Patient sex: M
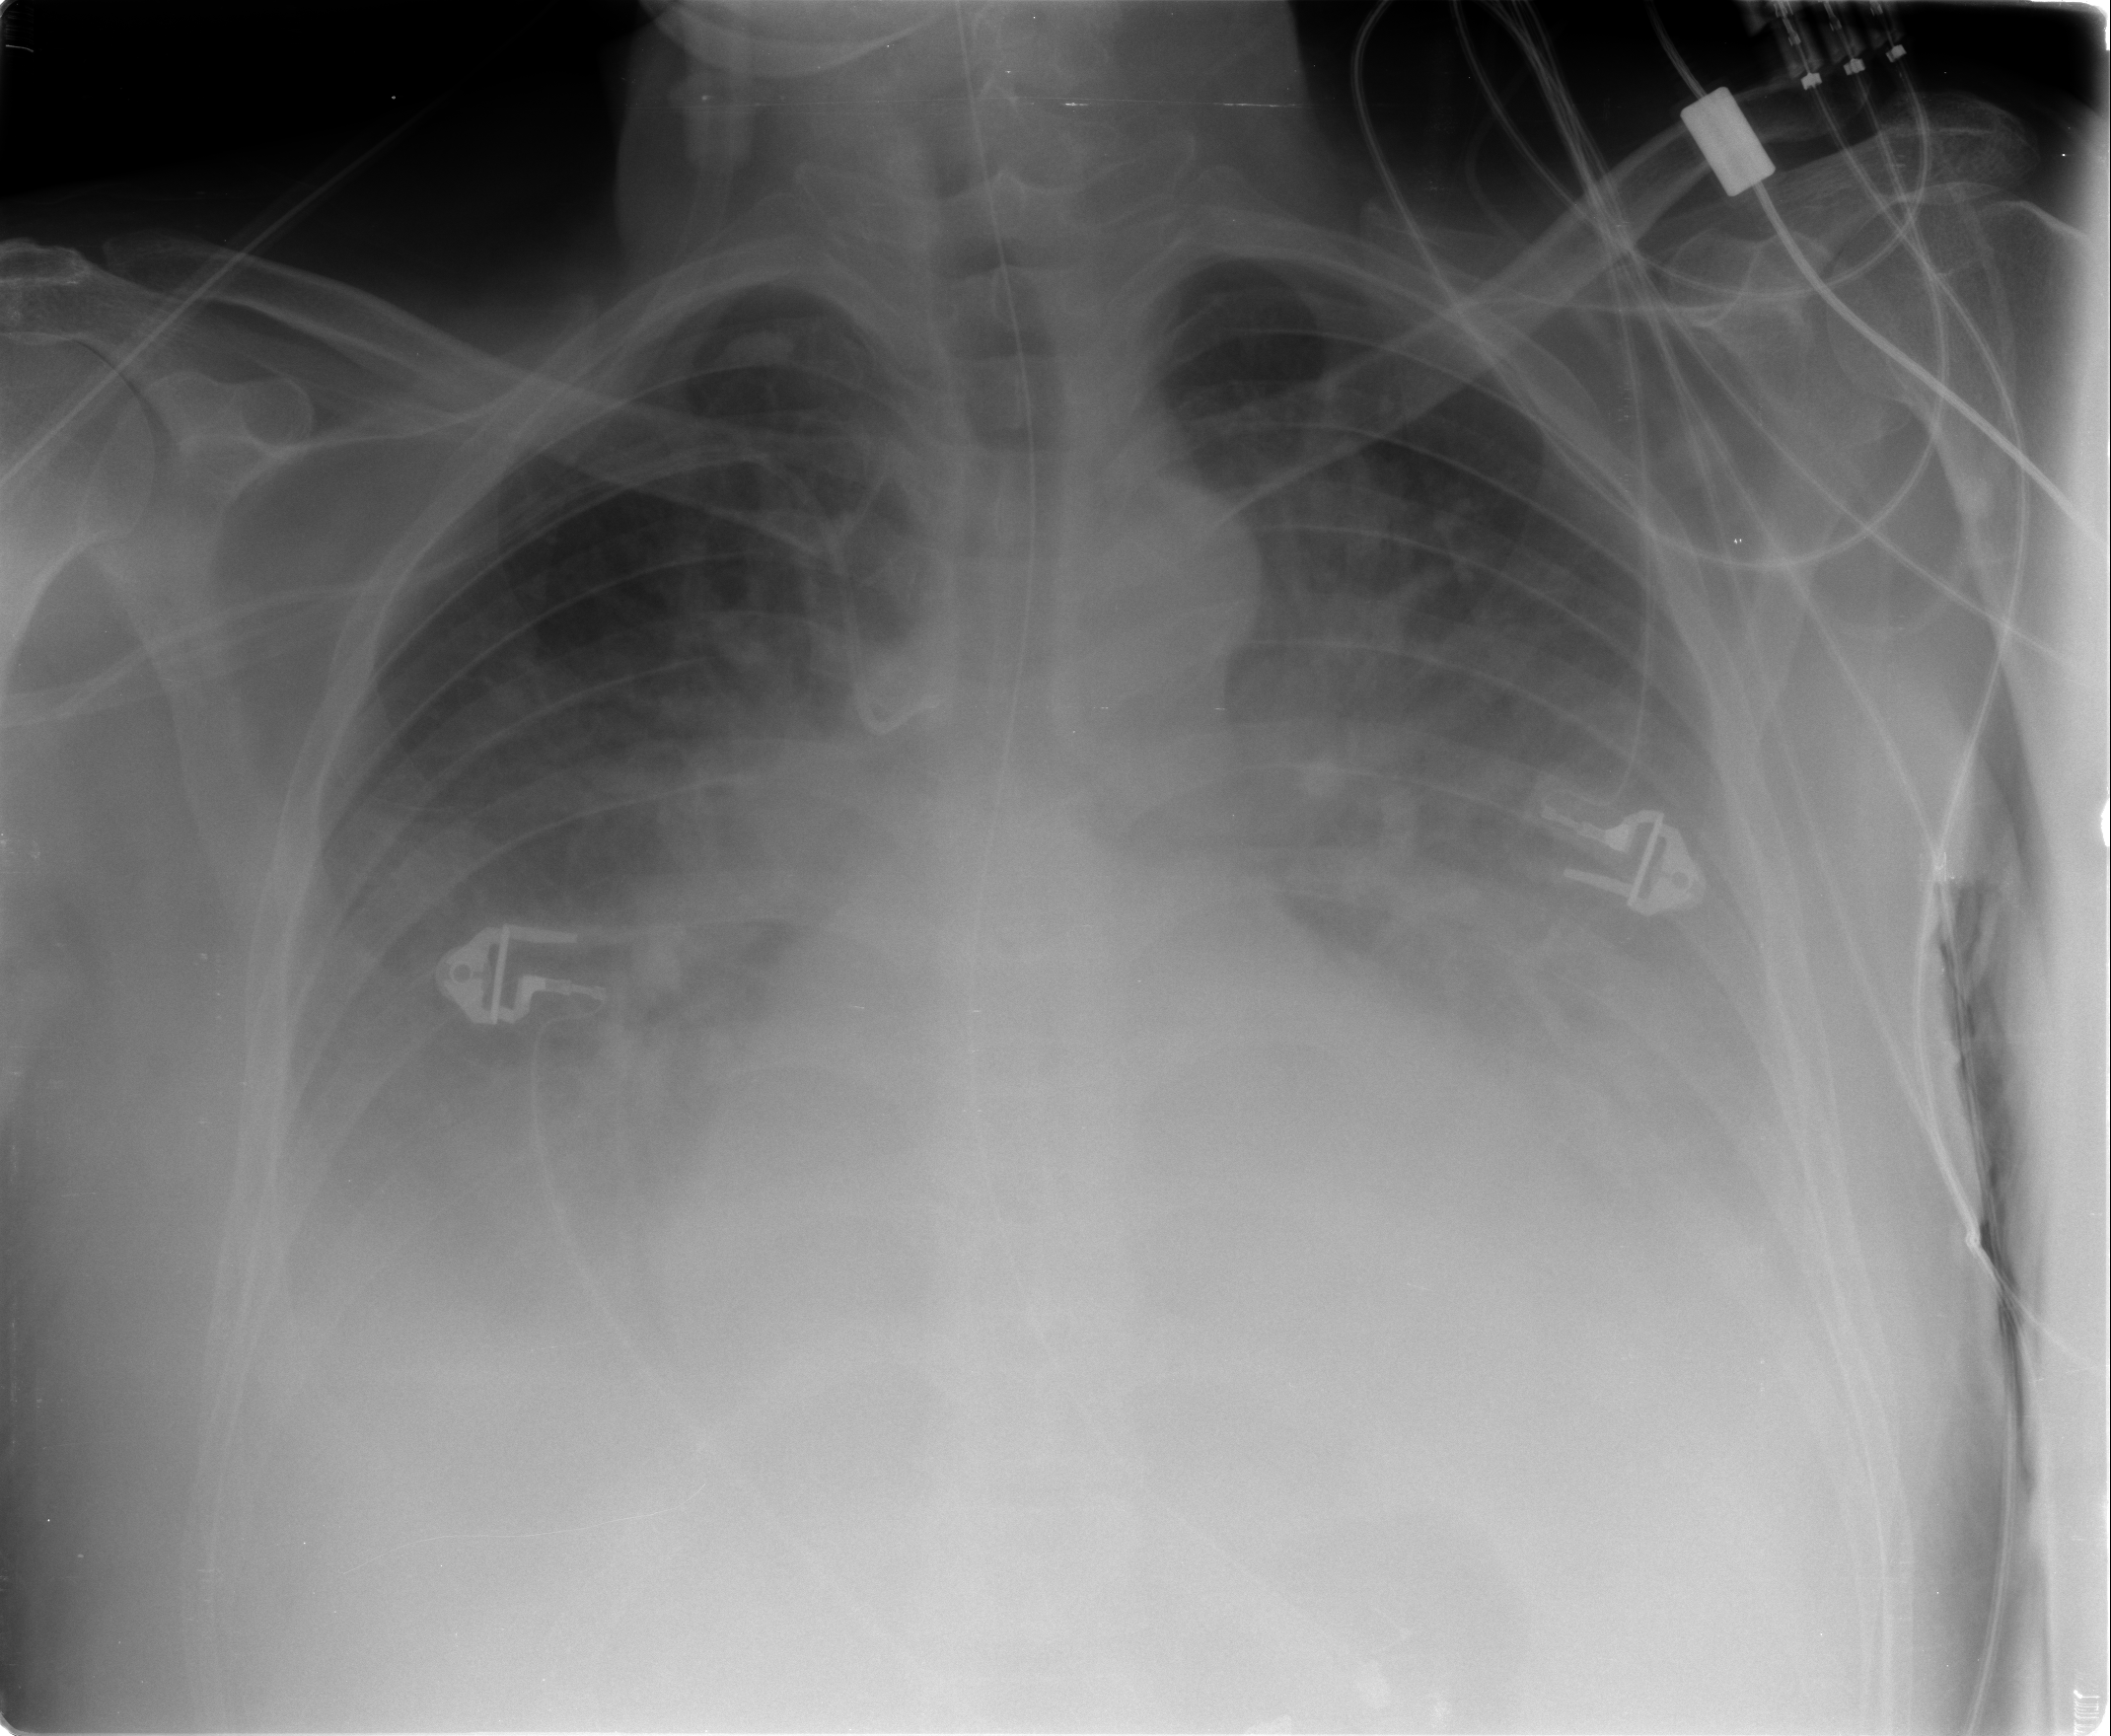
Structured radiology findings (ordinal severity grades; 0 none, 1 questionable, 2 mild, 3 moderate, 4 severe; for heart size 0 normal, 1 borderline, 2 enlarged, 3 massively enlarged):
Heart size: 2
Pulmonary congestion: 4
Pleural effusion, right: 4
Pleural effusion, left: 4
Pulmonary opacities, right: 1
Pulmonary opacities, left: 1
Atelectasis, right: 3
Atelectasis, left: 3